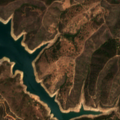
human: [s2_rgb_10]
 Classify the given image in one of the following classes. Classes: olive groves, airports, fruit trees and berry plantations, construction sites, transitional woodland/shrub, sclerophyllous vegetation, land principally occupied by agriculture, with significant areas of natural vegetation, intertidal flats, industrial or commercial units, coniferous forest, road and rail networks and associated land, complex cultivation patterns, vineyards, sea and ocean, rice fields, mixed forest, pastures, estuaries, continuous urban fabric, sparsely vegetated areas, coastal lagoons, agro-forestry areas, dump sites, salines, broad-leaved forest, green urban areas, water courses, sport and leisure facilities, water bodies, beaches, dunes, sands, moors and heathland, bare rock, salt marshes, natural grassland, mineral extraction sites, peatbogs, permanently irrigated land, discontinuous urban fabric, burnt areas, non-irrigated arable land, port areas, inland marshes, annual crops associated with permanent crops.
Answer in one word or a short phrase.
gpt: broad-leaved forest, sclerophyllous vegetation, transitional woodland/shrub, water bodies